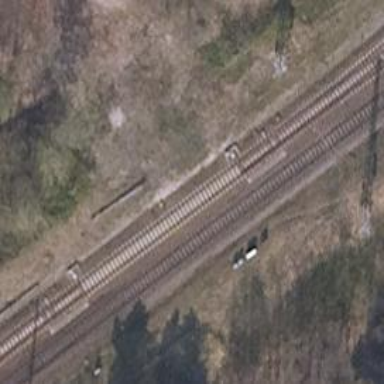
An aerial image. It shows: Railway switch.